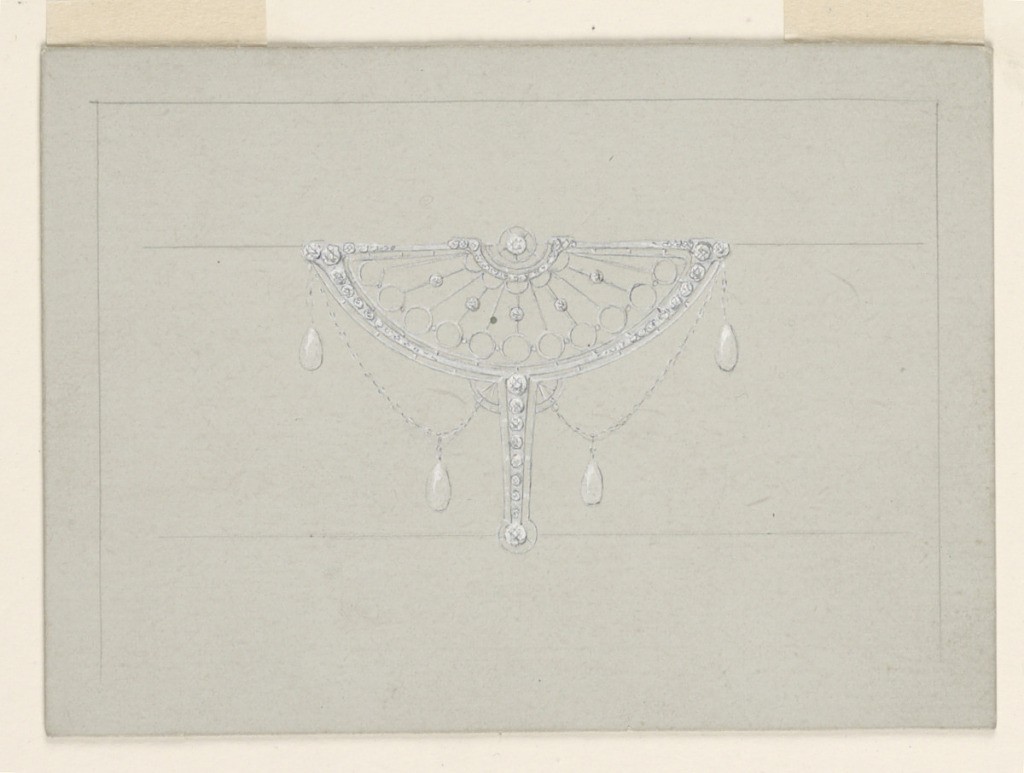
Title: Design for a Brooch
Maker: George E Germer, 1868 – 1936
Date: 1910–1920
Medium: Brush and white gouache, graphite, brush and gray watercolor on cardboard
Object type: Projects for brooches
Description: Bordering lines as 1939-84-20. In the shape of a crossbow with filigree, diamonds, and drops.